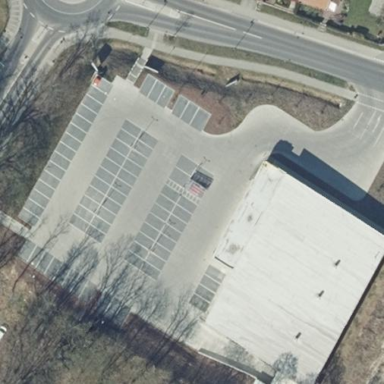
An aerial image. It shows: Retail area.